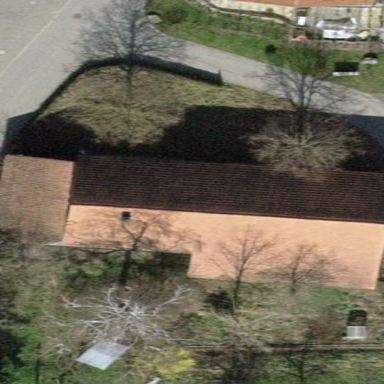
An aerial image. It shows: Farm building with gabled roof.